Field crop: maize
Growth stage: 1
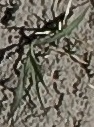
Species: sorghum